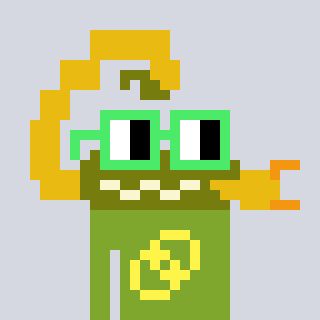
a pixel art character with square light green glasses, a scorpion-shaped head and a slimegreen-colored body on a cool background